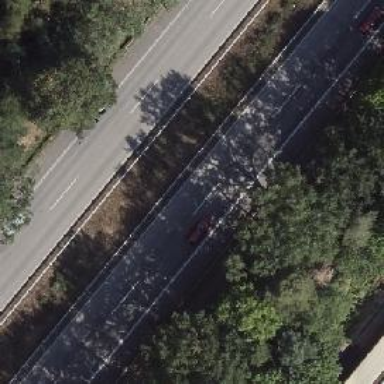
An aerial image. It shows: View of motorway.